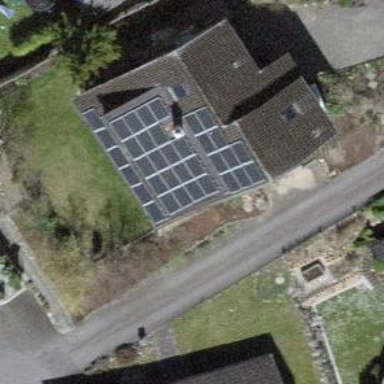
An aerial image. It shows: Solar photovoltaic panel generator.